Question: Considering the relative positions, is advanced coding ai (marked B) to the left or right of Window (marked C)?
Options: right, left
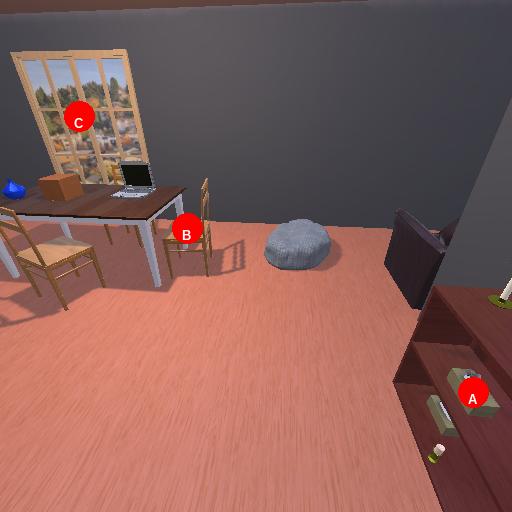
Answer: right